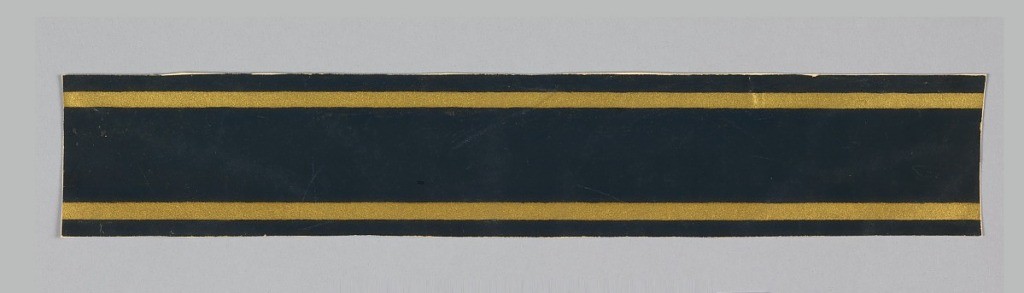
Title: Border
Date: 1835–1900
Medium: Block-printed on paper
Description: Black border with two gold lines.